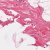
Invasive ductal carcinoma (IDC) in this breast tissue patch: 0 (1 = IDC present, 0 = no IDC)